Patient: sex F, age 54
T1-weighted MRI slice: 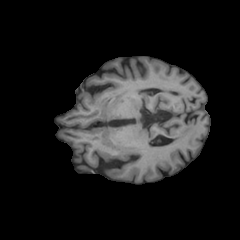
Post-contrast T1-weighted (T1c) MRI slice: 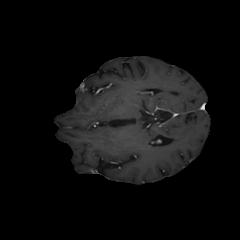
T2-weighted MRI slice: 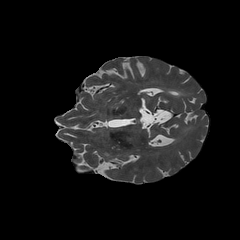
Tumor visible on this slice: no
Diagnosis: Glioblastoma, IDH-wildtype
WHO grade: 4